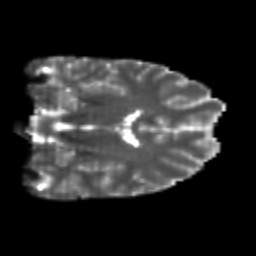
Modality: T2w
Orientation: coronal
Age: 22
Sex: male
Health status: healthy
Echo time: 0.074 s